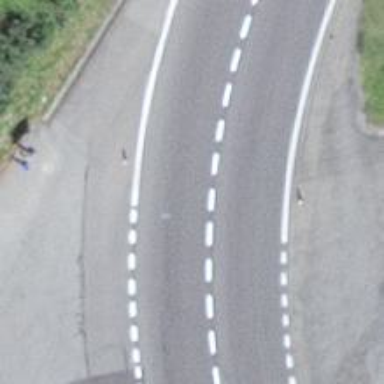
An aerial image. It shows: Primary highway.